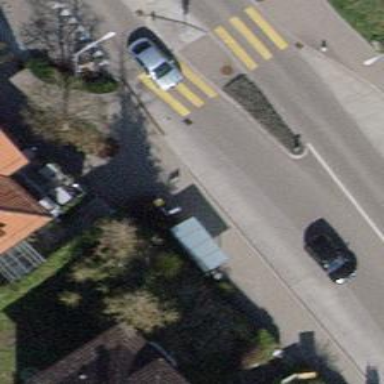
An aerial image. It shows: Post box.